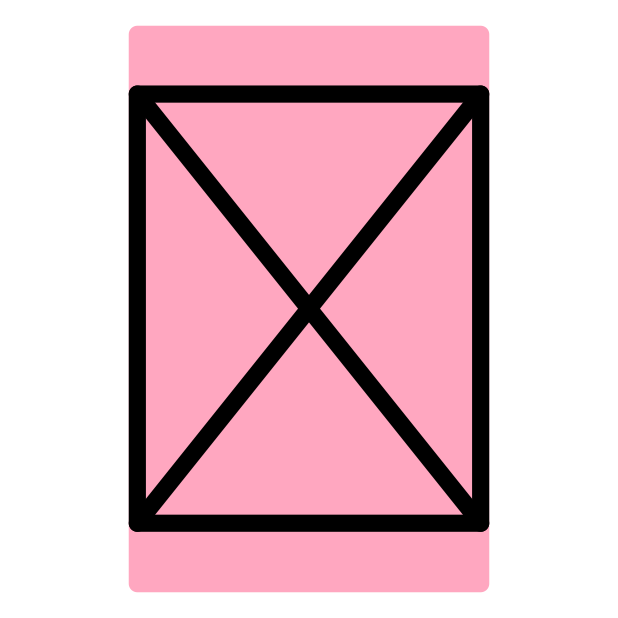
Emoji: □
Name: white square
Unicode: 0x25a1